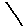
Label: line